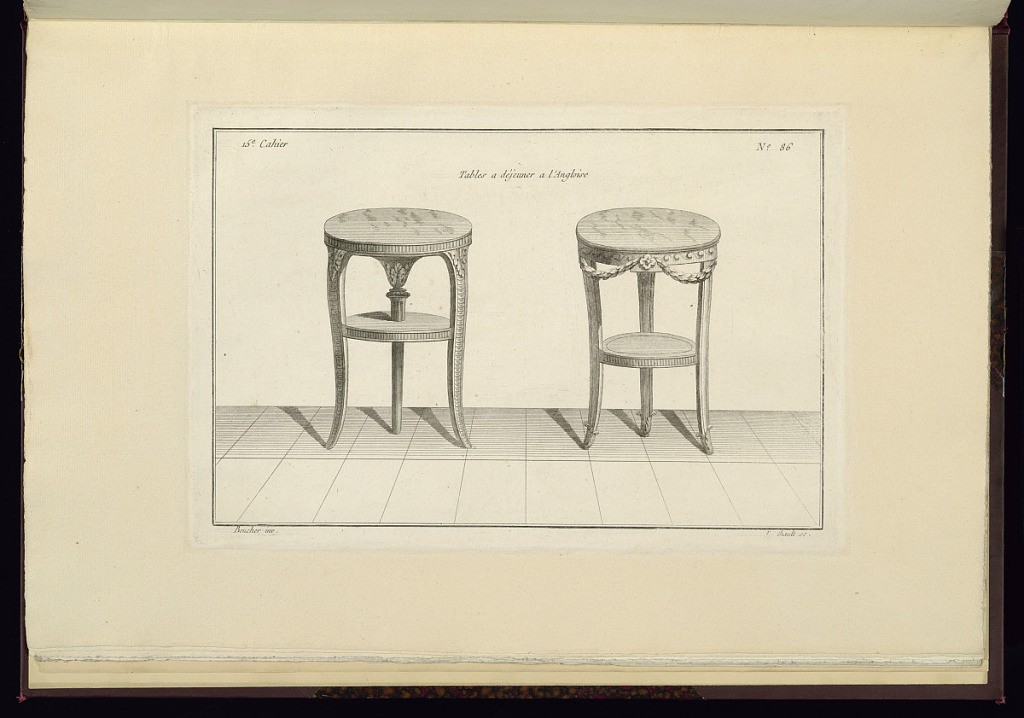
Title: Tables a déjeuner a l'Angloise
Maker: Juste-François Boucher, French, 1736 – 1782
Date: ca. 1775
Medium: Engraving on off white laid paper
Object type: Print
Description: Design for two small tables, each with three legs and a round table top. The tables are carved with ornament motifs including fluting, acanthus leaves, wave pattern, leaf garland, and rosettes. The plate is signed.